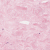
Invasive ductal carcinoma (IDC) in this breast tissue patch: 0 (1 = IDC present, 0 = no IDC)